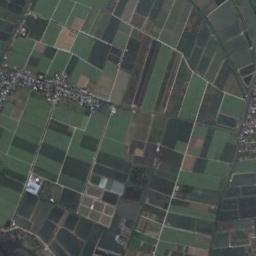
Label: rectangular_farmland